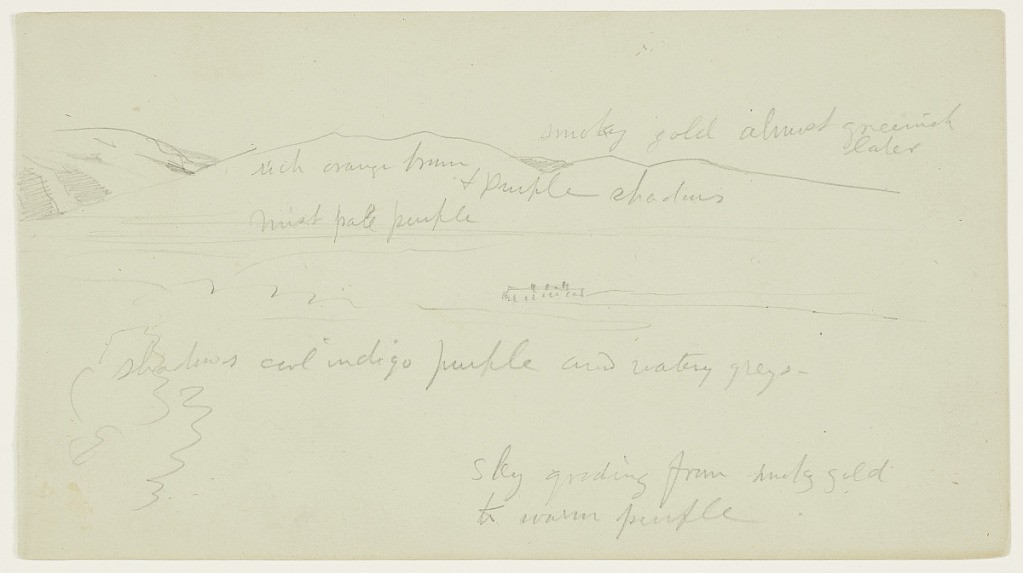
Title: Steamboat on the Hudson River, Hudson, New York
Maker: Frederic Edwin Church, American, 1826–1900
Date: June 1874
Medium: Graphite on gray-green wove paper; verso: graphite
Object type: Drawing
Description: Landscape sketch showing a view of a steamboat on the Hudson River with rolling hills on the opposite bank, possibly viewed from the artist's property near Hudson, New York. In the immediate foreground at left, the top of a tree is visible. In the middle distance at center, the rectangular form of a steamboat leaving a wake in the river as waves crash against its bow. In the background, on the opposite side of the river, rugged hills are shown mostly in outline.

Verso: Landscape and atmosphere sketch showing part of a panoramic view of a rolling landscape with billowing clouds, likely the Hudson River Valley looking southwest from the artist's property near Hudson, New York. At center and right, loose outlines of mountains and hills expand off the page at right. Above, a dynamic mixture of loosely-rendered clouds crystallizes at upper right around a billowing cumulus formation.